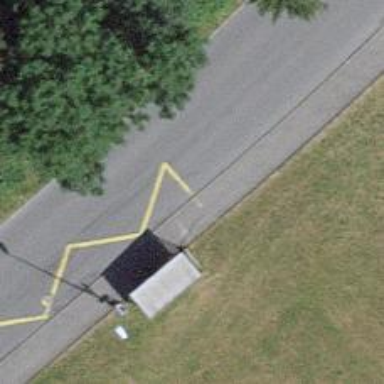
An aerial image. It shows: Asphalt platform for public transport.